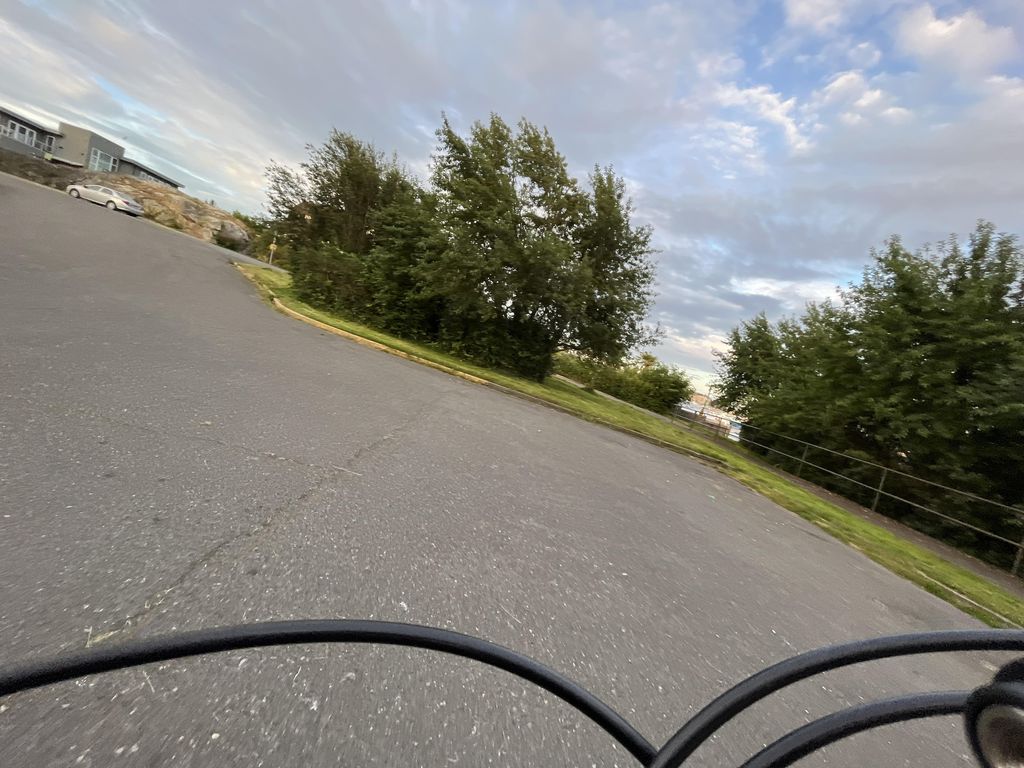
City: victoria